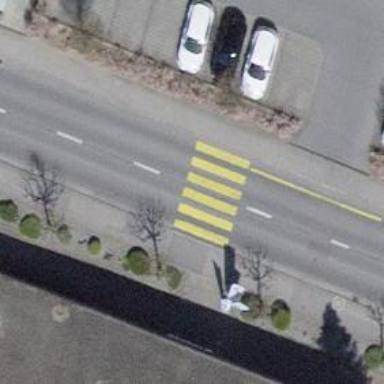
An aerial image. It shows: Pedestrian crossing with zebra markings on the footway.